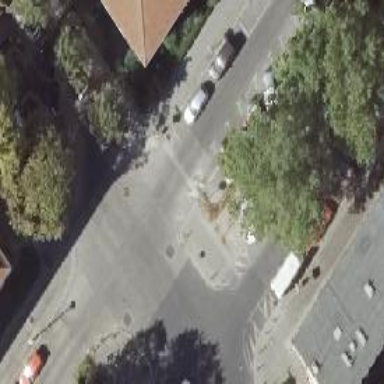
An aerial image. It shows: Unmarked crossing with pedestrian island.